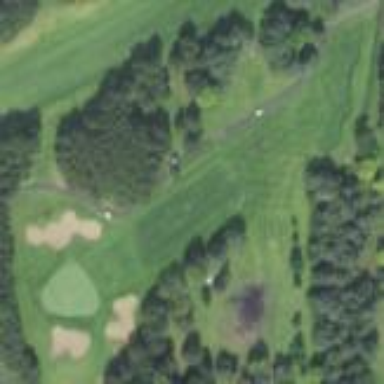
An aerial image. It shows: Area of rough grass used for golf.